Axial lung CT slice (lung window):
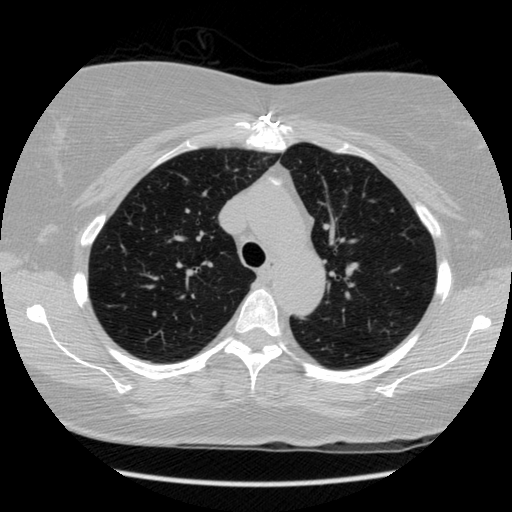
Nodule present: no